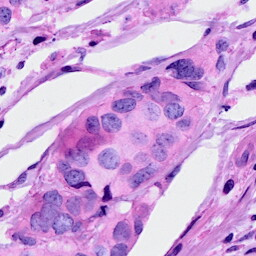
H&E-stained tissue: Breast